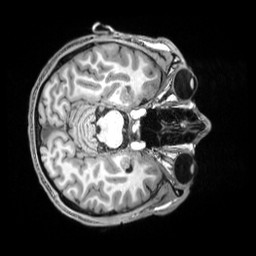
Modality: T1w
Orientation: axial
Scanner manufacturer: siemens
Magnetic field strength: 3 T
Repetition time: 2.5 s
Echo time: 0.00343 s